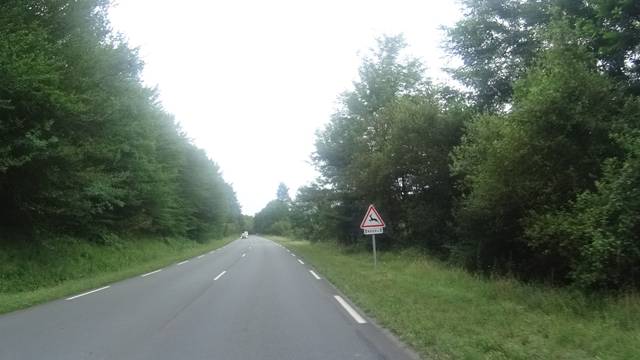
Region: France
Coordinates: 45.206, 0.6085